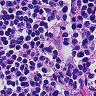
Metastatic tissue present: no